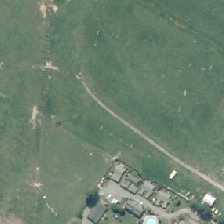
Land cover: urban_parkland